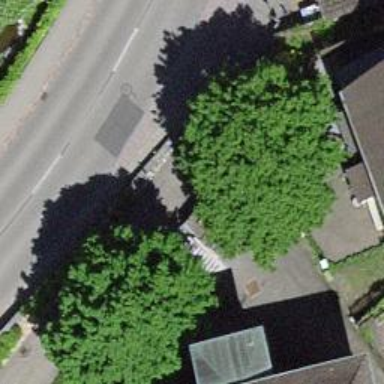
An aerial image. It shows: Asphalt road in residential area.